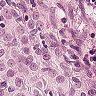
Metastatic tissue present: yes